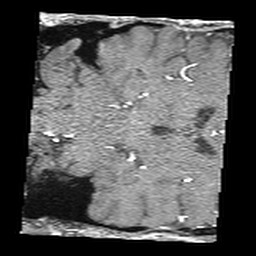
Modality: angio
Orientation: coronal
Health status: ill
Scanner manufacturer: siemens
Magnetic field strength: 3 T
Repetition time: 0.03 s
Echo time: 0.00342 s